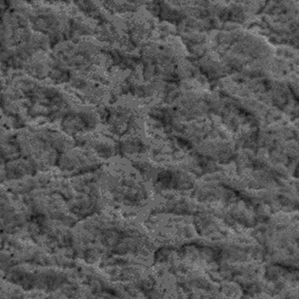
Label: frost